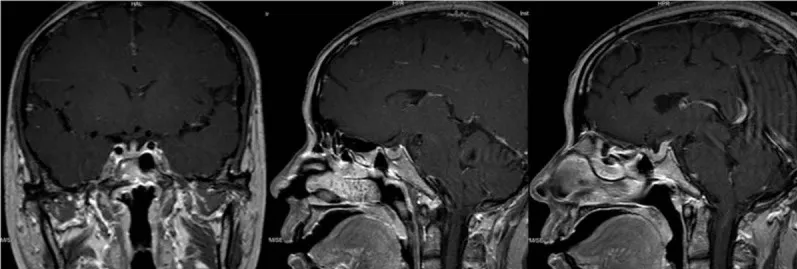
Enhanced MRI of sellar region in 2009. MRI before radiosurgery showed T1 low signal nodular intensity (0.5 x 0.9 x 0.4 cm) with homogeneous nodular enhancement of posterior pituitary, and also presented an enlarged pituitary stalk.
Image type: radiology (mri)